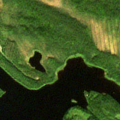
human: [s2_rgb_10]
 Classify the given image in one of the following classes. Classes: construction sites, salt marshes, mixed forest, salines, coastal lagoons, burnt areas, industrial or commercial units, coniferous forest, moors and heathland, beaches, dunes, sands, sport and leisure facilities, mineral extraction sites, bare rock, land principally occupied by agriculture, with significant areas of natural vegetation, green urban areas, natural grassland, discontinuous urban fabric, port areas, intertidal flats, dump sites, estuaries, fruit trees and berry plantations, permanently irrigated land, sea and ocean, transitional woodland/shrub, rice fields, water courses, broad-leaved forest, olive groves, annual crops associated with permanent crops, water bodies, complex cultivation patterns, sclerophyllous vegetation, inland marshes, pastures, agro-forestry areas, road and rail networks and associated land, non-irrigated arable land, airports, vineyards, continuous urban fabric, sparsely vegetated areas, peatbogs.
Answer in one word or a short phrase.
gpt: coniferous forest, mixed forest, transitional woodland/shrub, water bodies